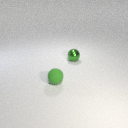
small green rubber sphere in front of small green metal sphere